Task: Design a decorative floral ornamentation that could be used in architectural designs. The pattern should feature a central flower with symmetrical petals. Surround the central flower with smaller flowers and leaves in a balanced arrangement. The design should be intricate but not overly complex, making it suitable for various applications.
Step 525:
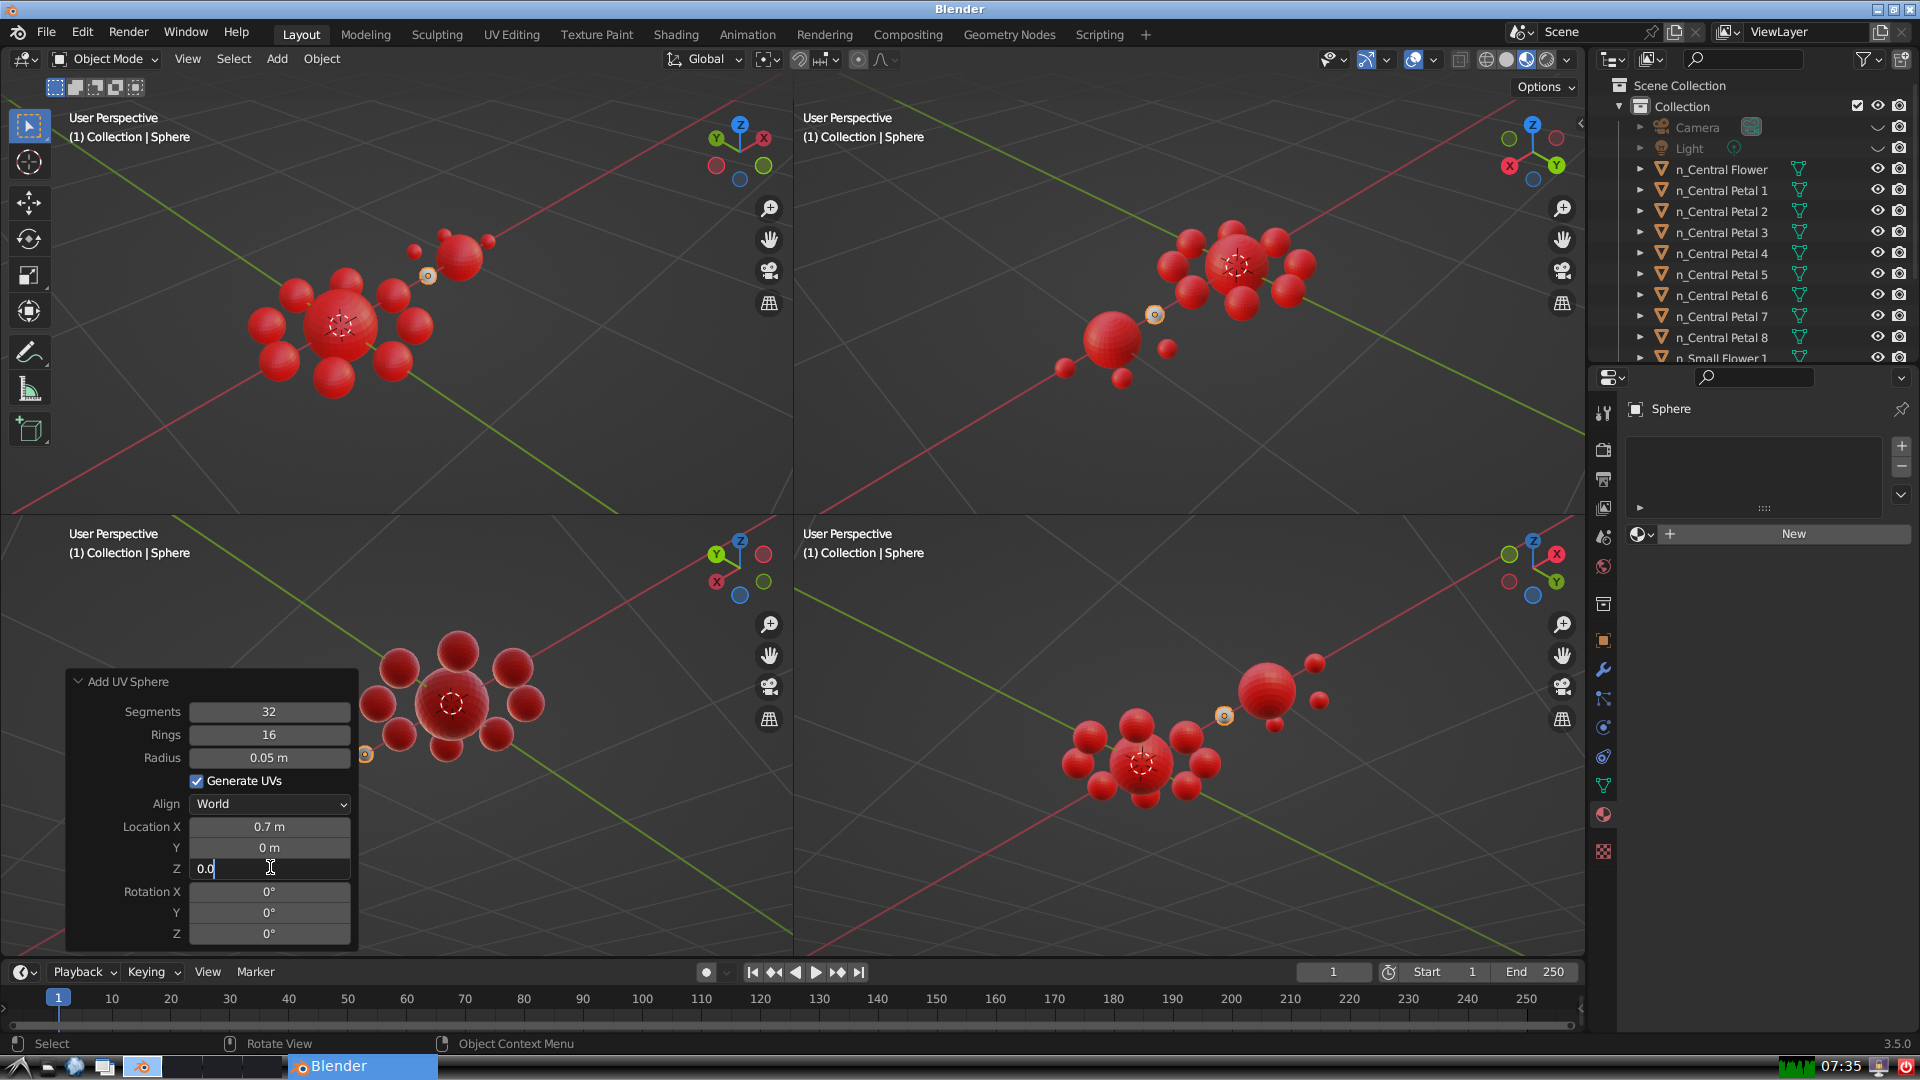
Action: {"key_press": ['Return']}